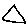
Label: triangle